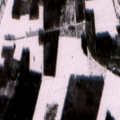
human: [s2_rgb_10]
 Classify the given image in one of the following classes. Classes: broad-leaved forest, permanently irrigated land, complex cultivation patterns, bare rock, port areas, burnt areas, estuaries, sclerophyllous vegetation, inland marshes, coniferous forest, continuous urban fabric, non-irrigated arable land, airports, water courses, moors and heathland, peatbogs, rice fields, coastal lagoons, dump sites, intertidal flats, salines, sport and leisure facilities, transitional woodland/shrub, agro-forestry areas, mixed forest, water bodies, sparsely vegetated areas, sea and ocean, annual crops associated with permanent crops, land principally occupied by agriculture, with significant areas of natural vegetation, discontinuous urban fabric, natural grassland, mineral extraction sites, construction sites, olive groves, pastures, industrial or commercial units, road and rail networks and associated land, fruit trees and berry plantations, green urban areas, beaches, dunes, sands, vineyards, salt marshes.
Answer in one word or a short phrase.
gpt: non-irrigated arable land, broad-leaved forest, coniferous forest, mixed forest